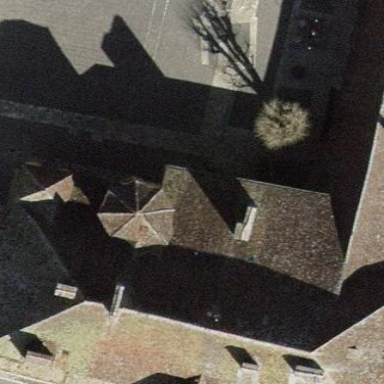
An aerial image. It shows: Historic castle building.